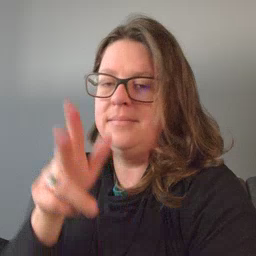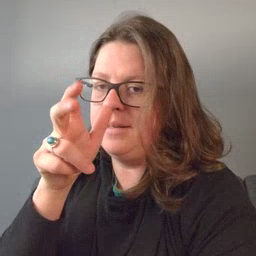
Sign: bug